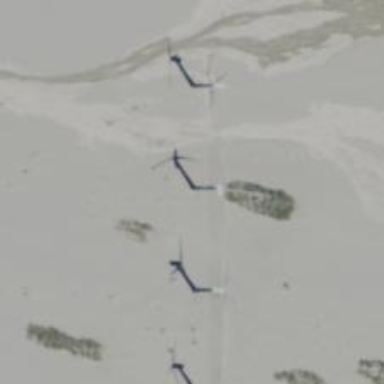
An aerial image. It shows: Horizontal axis wind turbine generating power from wind energy.